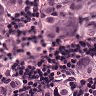
Metastatic tissue present: no